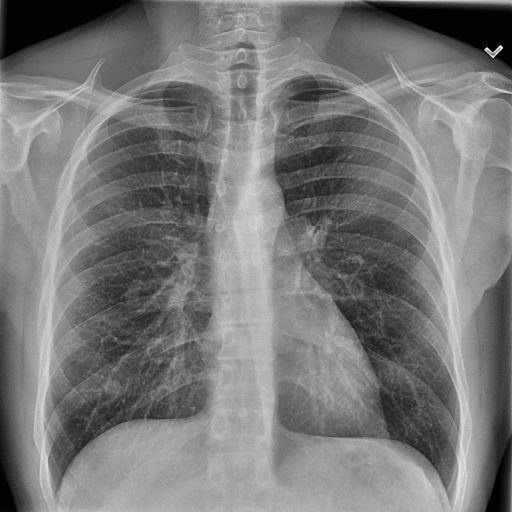
Finding: NORMAL